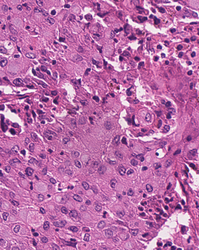
Tumor epithelial tissue: yes
Tumor-associated stroma tissue: no
Normal tissue: no